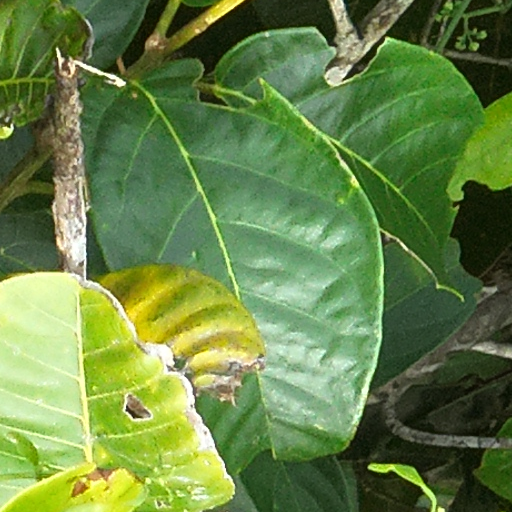
Species: Anacardium excelsum
GBIF accepted scientific name: Anacardium excelsum
Crown area (m\u00b2): 395.906